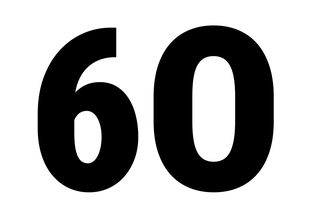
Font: Roboto_Condensed_Black